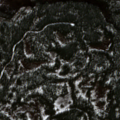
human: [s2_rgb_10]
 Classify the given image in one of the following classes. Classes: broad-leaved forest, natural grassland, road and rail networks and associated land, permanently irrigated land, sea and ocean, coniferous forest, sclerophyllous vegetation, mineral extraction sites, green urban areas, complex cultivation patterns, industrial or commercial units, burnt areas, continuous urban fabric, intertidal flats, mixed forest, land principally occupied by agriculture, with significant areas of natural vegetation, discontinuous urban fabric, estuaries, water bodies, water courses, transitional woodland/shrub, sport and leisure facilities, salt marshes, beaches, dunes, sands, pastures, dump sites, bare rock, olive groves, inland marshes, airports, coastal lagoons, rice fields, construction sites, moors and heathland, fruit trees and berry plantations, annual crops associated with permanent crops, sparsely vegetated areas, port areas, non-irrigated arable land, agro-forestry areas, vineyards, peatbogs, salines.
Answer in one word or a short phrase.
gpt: coniferous forest